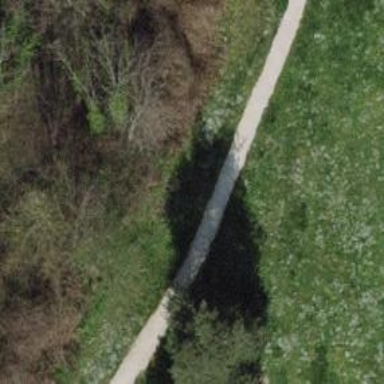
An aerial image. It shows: Path with fine gravel surface.